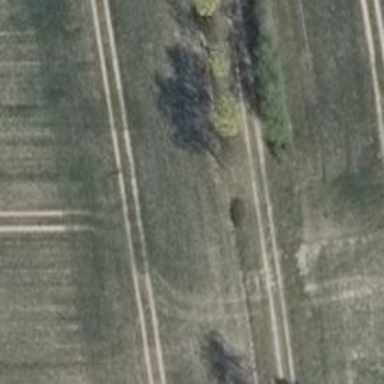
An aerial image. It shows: Row of trees in natural setting.